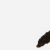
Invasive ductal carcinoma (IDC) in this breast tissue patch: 0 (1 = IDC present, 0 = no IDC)